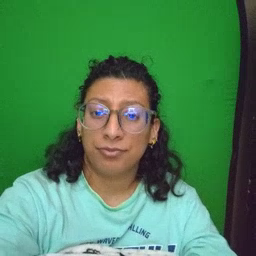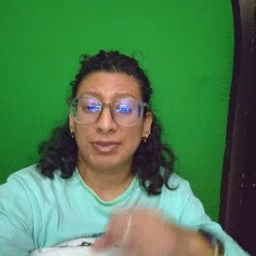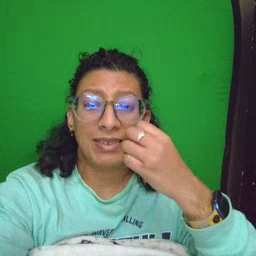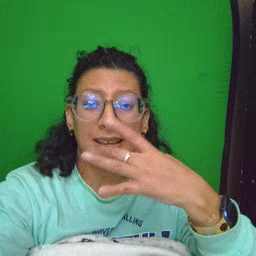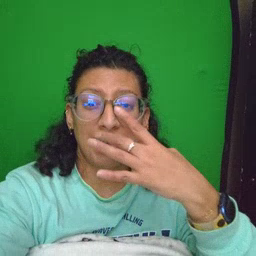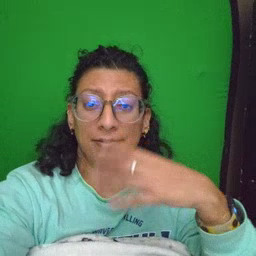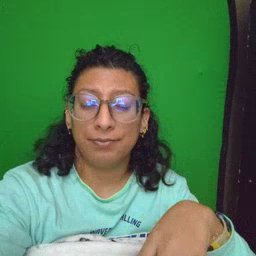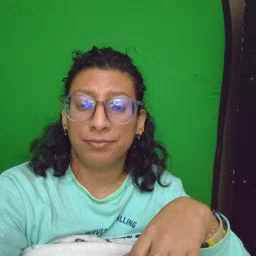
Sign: snack